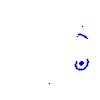
Particle: electron